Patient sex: M
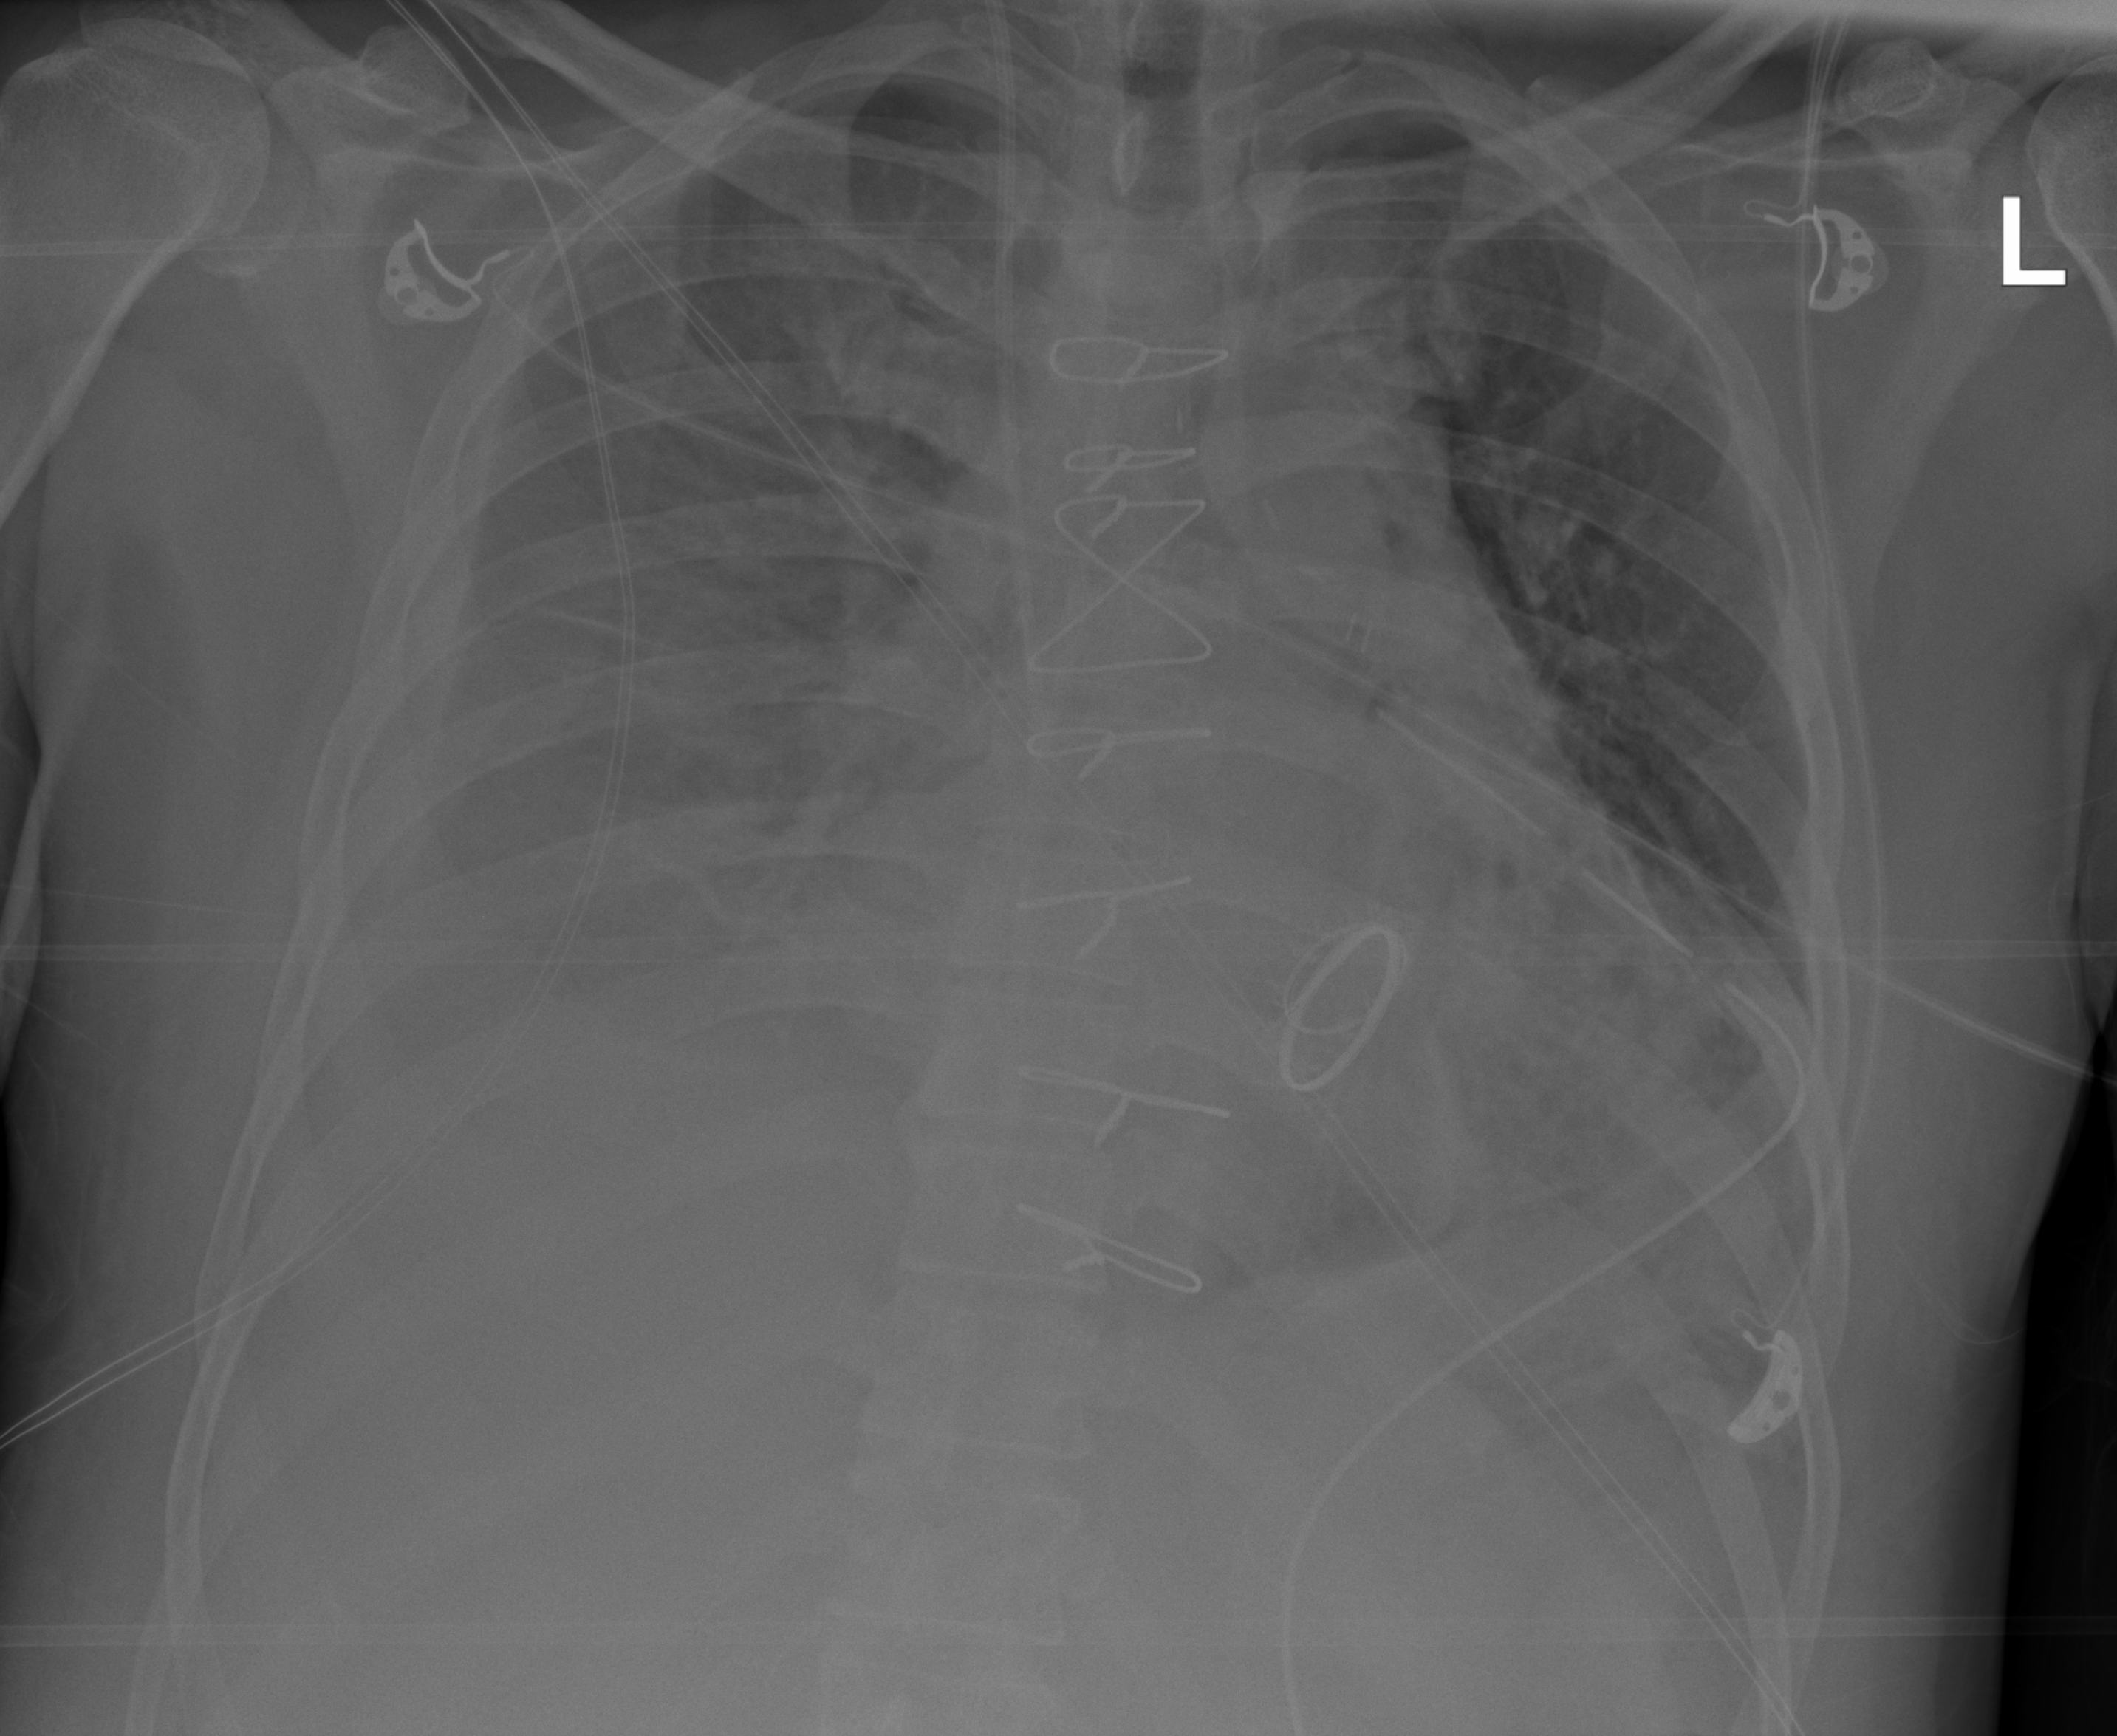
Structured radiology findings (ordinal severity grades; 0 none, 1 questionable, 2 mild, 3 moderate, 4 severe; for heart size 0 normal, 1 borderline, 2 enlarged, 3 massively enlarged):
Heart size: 2
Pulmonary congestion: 2
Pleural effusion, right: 3
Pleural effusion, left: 2
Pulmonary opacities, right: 0
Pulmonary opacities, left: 0
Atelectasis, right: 3
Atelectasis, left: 2